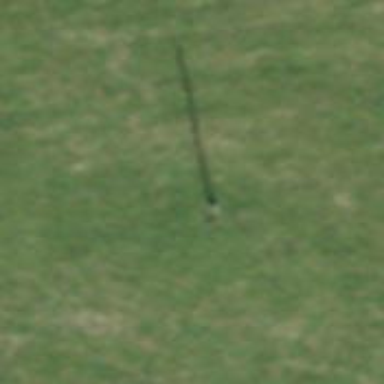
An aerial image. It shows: Minor power line.